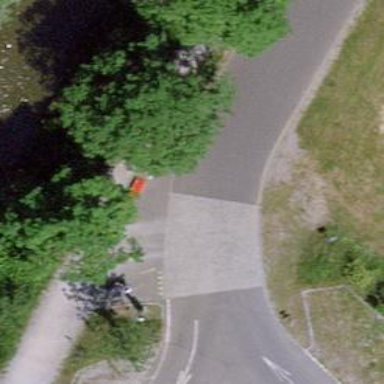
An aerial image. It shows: Bench.